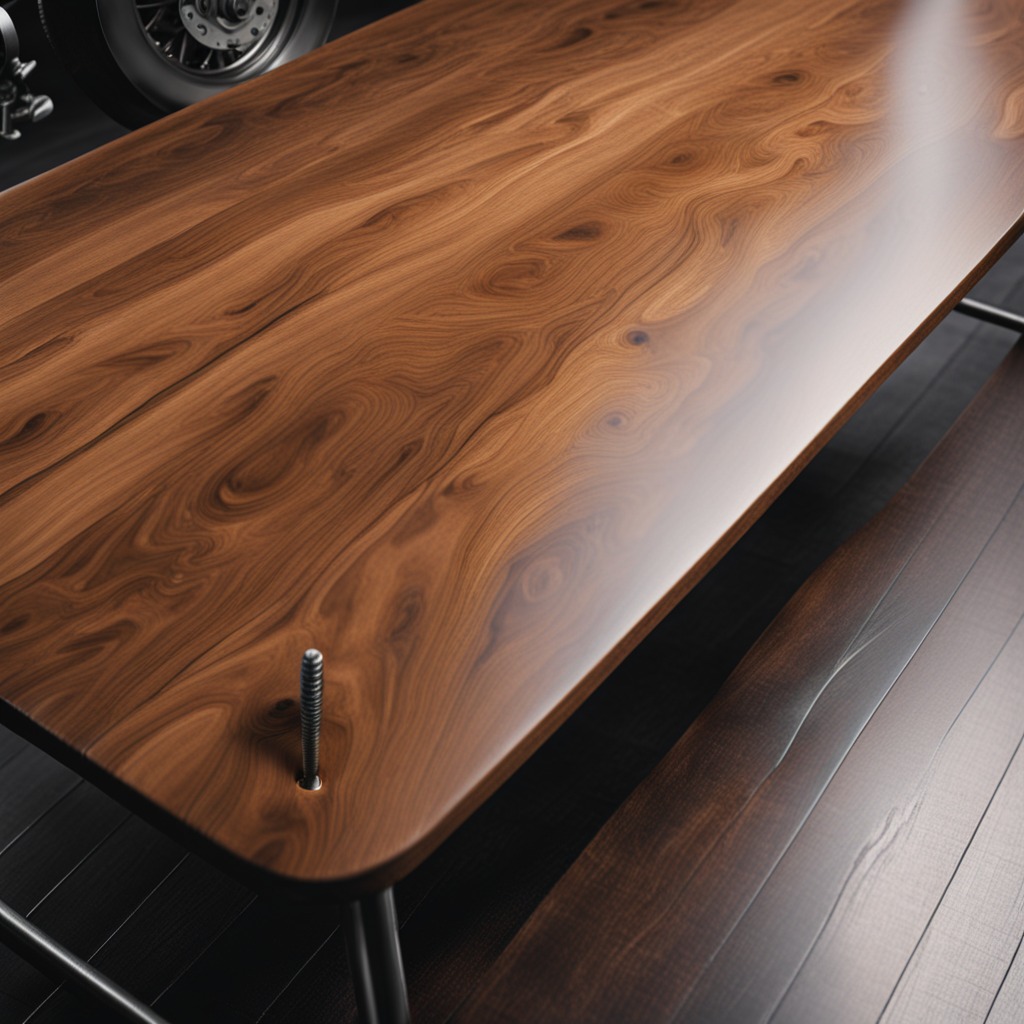
A metal screw is lying on an oil-spilled wooden table in a vintage motorcycle garage.